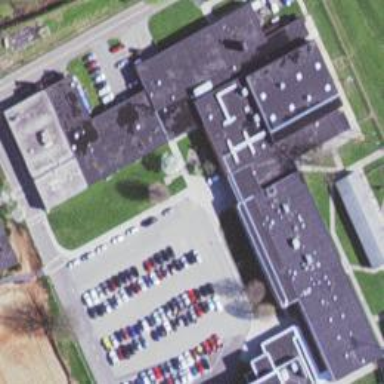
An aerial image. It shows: School building.